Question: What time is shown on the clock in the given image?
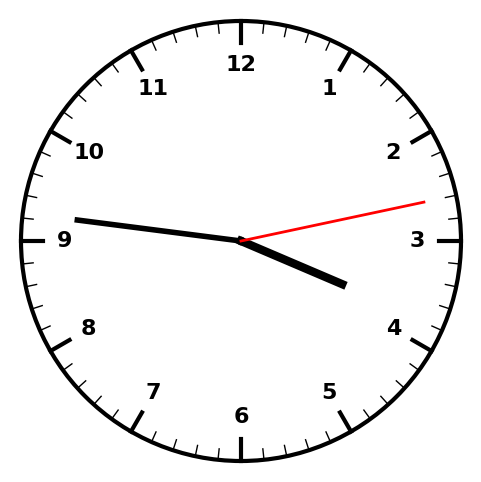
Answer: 03:46:13